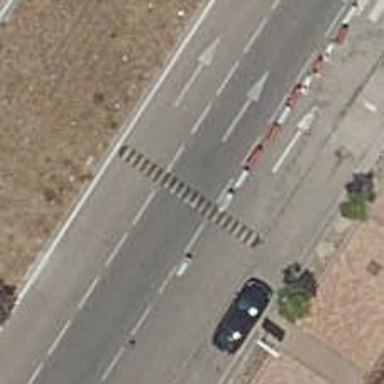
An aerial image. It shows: Bump for traffic calming.